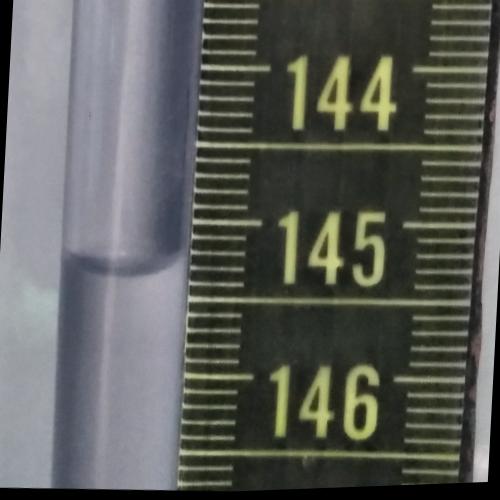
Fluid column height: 145.3 cm